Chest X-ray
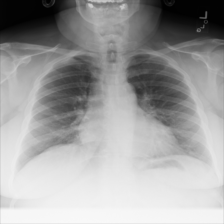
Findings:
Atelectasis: negative
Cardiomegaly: negative
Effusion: negative
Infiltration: negative
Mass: negative
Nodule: negative
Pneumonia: negative
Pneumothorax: negative
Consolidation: negative
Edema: negative
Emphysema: negative
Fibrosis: negative
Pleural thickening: negative
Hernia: negative